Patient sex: F
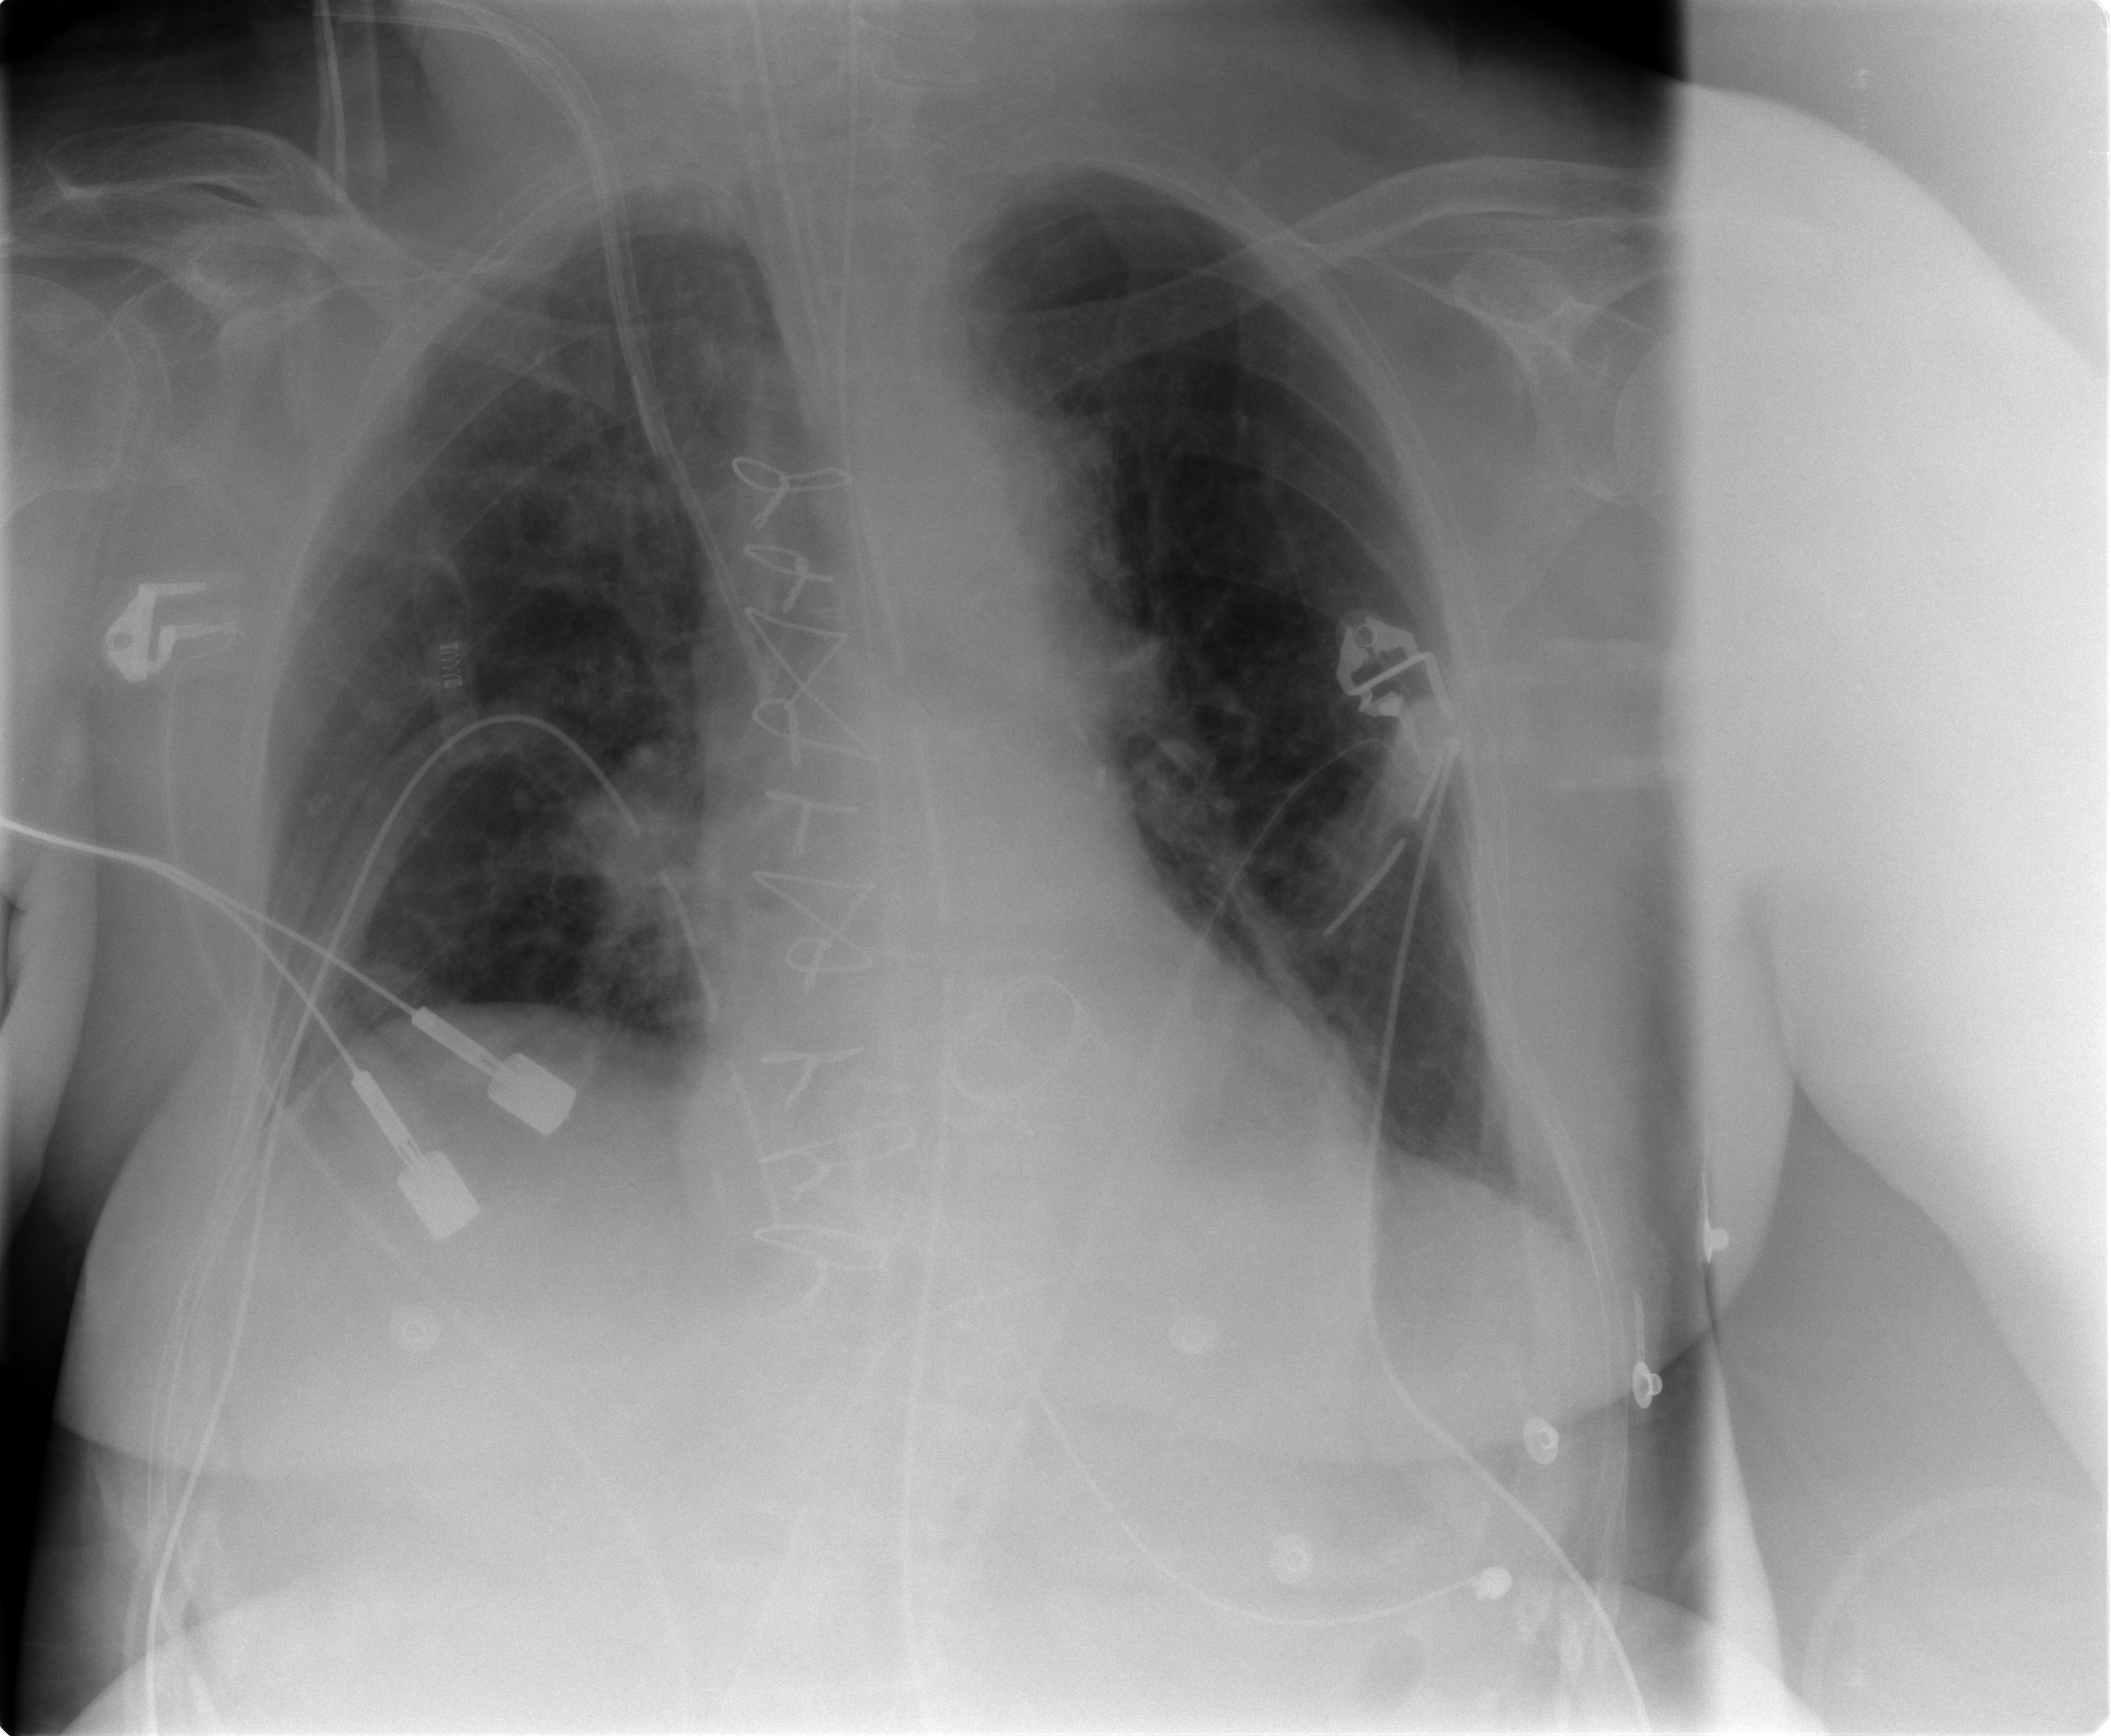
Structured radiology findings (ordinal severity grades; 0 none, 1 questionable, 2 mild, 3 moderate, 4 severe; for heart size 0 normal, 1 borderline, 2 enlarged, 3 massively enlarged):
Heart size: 0
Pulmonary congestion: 0
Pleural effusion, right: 0
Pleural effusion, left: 0
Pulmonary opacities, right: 0
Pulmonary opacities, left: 0
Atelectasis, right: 2
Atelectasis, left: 1